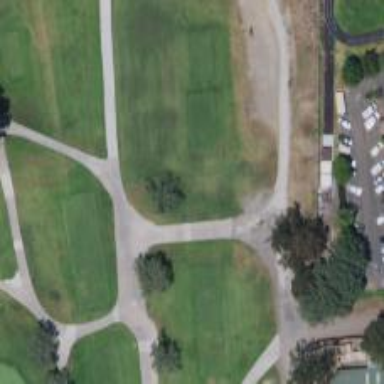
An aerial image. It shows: Golf cartpath that is also road path.